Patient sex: M
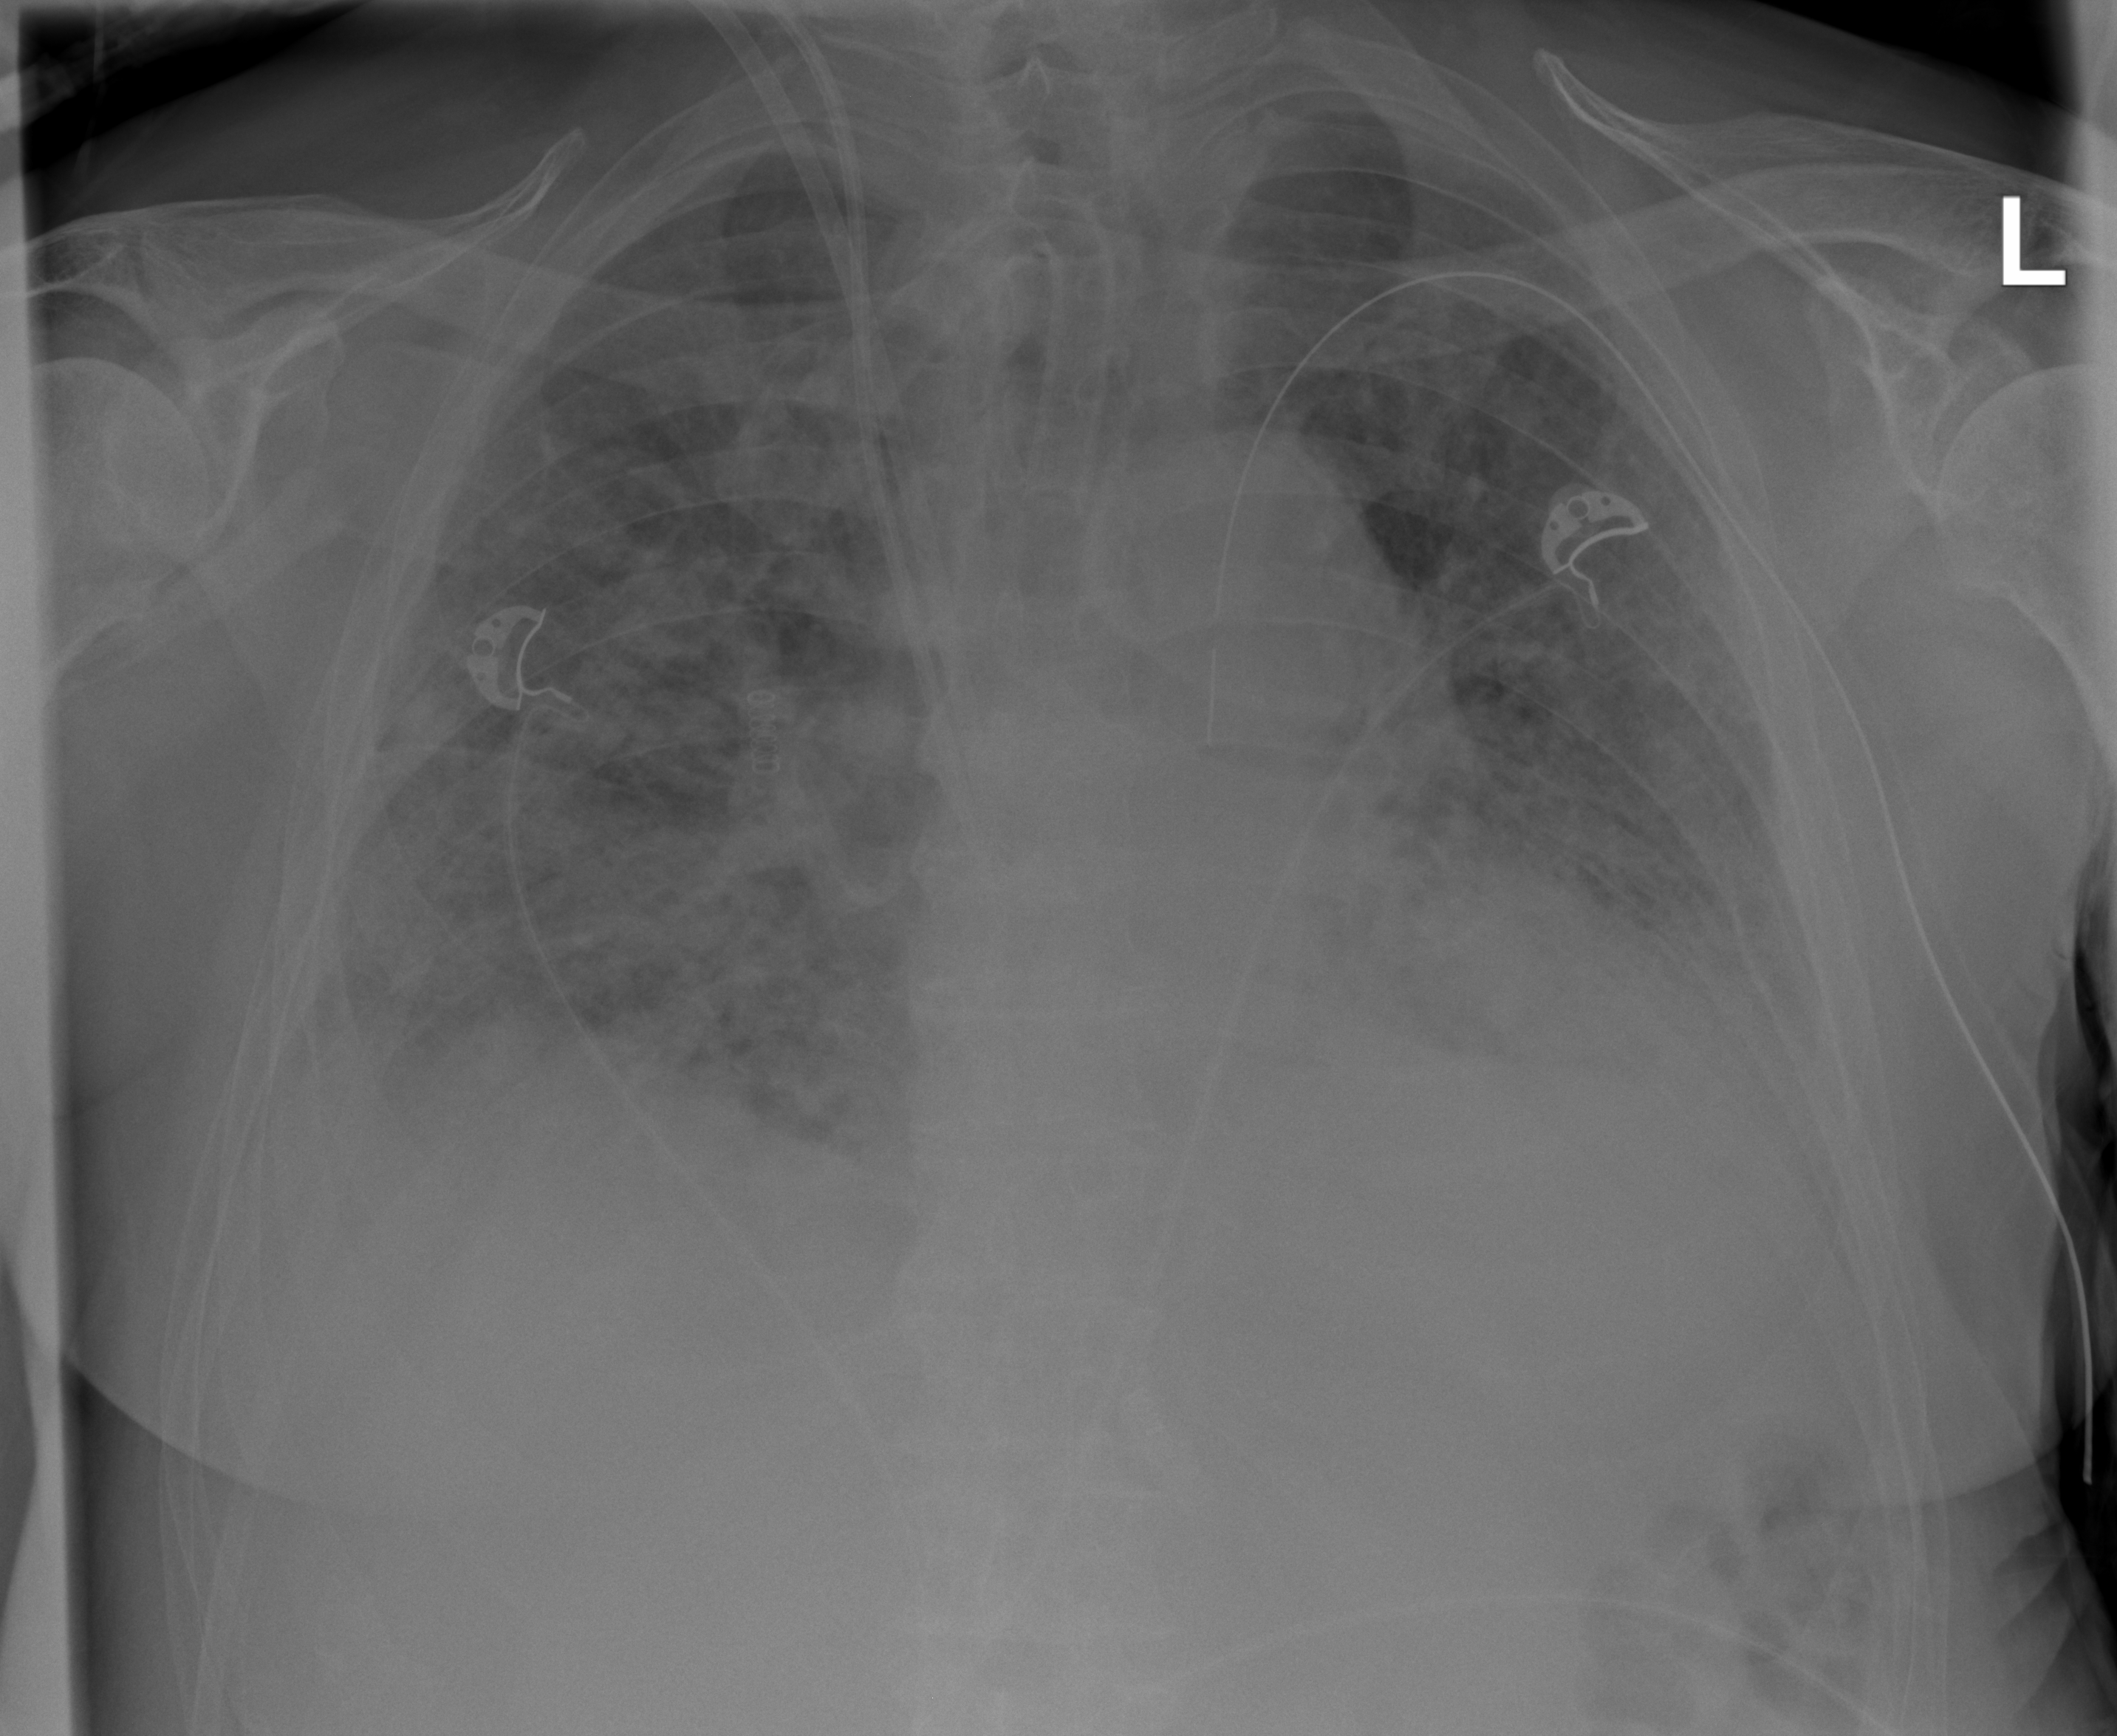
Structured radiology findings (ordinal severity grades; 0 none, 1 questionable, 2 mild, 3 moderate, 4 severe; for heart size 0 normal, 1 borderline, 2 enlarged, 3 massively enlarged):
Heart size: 2
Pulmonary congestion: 2
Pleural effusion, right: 2
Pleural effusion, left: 2
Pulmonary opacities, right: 3
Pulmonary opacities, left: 3
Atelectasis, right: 3
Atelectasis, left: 3